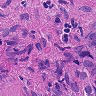
Metastatic tissue present: yes